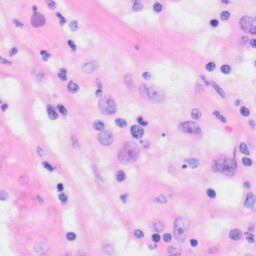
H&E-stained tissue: Kidney